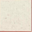
Piece: xx